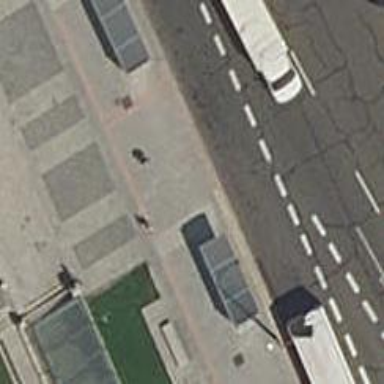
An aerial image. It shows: Bus stop with platform for public transport.